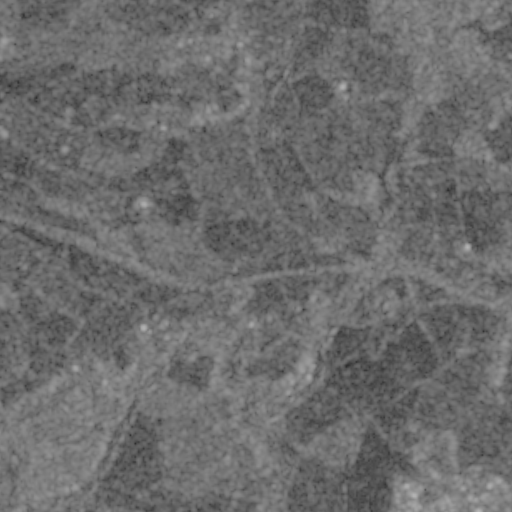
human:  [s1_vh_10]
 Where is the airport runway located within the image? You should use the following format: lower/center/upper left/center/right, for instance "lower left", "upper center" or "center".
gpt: The airport runway is located in the upper right of the image.
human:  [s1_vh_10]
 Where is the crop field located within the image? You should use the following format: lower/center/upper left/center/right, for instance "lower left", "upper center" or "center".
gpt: The crop field is located in the lower left of the image.
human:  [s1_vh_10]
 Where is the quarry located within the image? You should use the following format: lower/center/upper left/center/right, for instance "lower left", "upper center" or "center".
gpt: The quarry is located in the lower left of the image.
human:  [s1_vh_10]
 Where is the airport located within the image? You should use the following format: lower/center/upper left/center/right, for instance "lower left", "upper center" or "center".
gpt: There is no airport in the image.

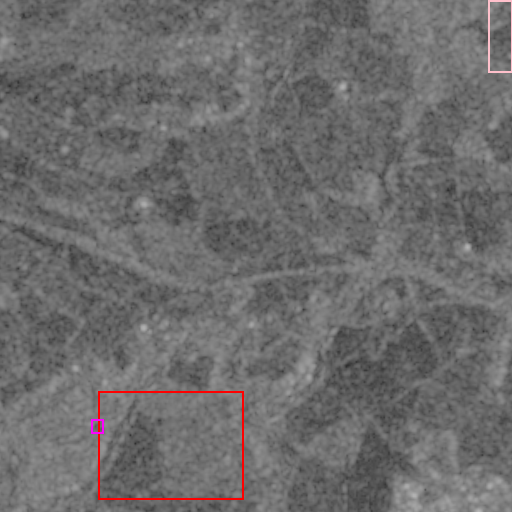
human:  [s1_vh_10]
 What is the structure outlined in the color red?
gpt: The structure outlined in red is a crop field.
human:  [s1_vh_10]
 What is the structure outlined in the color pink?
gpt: The structure outlined in pink is a park.
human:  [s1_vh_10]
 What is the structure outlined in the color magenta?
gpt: The structure outlined in magenta is a quarry.
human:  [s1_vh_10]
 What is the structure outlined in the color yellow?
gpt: There is no yellow outline.